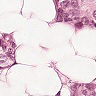
Metastatic tissue present: yes